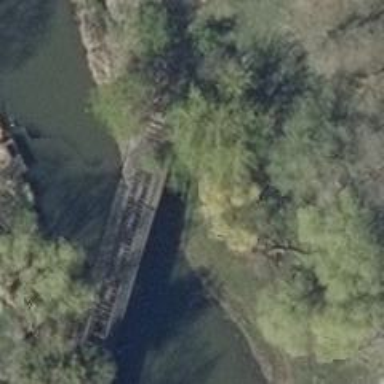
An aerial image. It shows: Abandoned railroad bridge.